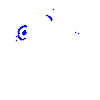
Particle: electron